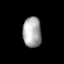
Tissue: lung
Cell type: Others
Senescence score: 0.1418
Nuclear area (px): 556
Mean DAPI intensity: 167.032